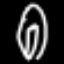
Label: leaf